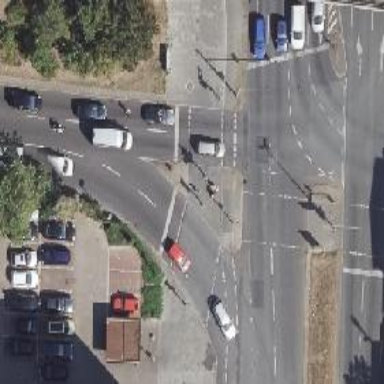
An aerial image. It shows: Footway that serves as traffic island.